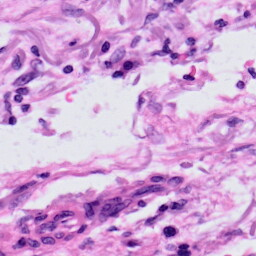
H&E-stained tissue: Skin